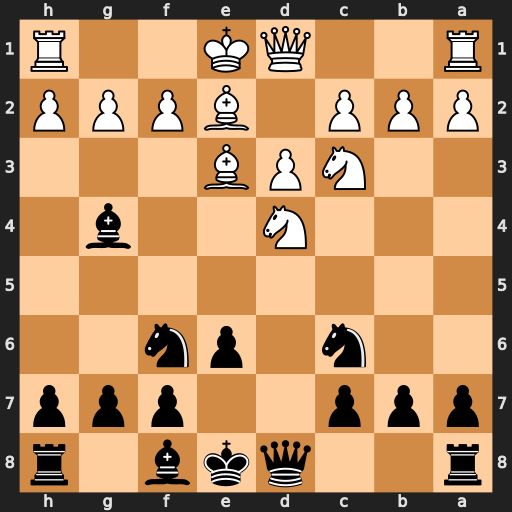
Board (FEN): r2qkb1r/ppp2ppp/2n1pn2/8/3N2b1/2NPB3/PPP1BPPP/R2QK2R
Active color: b
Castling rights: KQkq
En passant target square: -
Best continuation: Nxd4 Bxg4 Nxg4 Qxg4 Nxc2+